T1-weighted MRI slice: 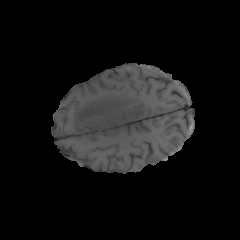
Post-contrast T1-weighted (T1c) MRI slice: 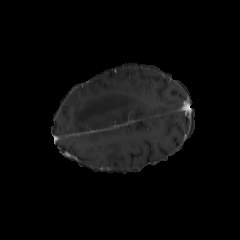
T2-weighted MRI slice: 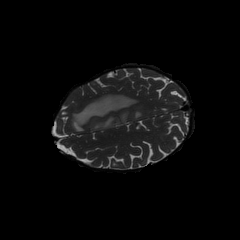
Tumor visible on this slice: yes